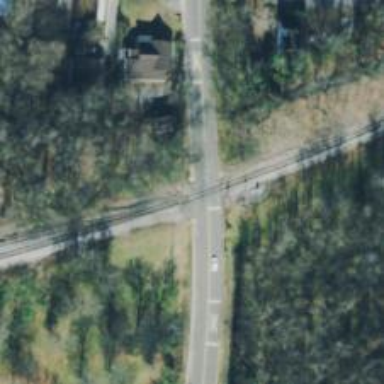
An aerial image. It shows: Unmarked railway crossing.